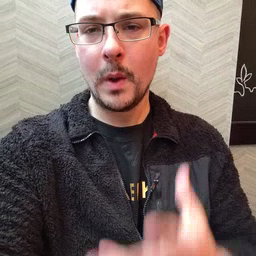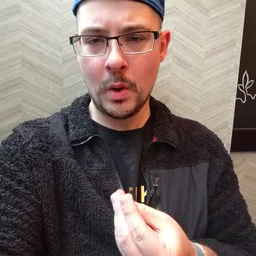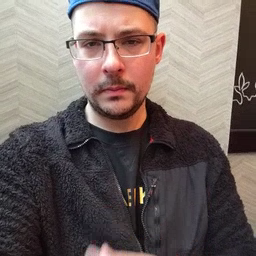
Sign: wet